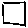
Label: square